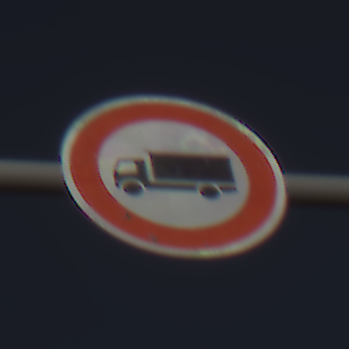
Verkehrszeichen: VerbotFuerKraftfahrzeugeUeberDreiKommaFuenfTonnen
Umgebung: Outdoor, Suburban
Tageszeit: SunriseSunset
Wetter: PartlyCloudy
Licht: Natural
Jahreszeit: NotSpecified
Kontrast: HighContrast